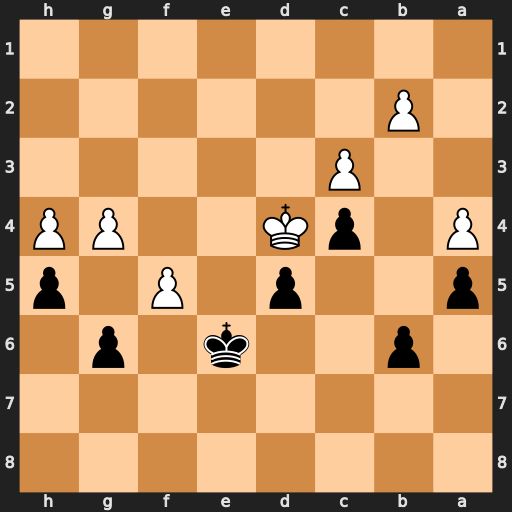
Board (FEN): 8/8/1p2k1p1/p2p1P1p/P1pK2PP/2P5/1P6/8
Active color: b
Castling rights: -
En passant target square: -
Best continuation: gxf5 gxf5+ Kxf5 Kxd5 Kg4 Kxc4 Kxh4